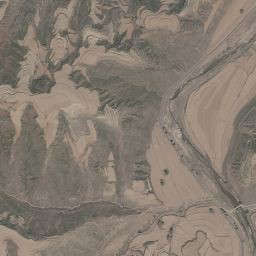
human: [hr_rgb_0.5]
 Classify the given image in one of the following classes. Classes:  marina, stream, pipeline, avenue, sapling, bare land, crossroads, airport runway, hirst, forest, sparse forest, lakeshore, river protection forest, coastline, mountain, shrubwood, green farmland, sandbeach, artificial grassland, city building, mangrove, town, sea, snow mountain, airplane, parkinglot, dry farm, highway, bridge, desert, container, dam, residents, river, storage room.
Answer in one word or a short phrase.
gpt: mountain